Question: At a certain browser size ratio, <URL>.
Ideally, the outcome I would to have is:
- -
I've tried to grok the <URL> size, and the definition of that is recursive by referring & linking to 'definite' throughout:
> If a percentage is going to be resolved against a flex item's main size, and the flex item has a definite flex basis, and the flex container has a definite main size, the flex item's main size must be treated as definite for the purpose of resolving the percentage, and the percentage must resolve against the flexed main size of the flex item (that is, after the layout algorithm below has been completed for the flex item's flex container, and the flex item has acquired its final size).
I've gone through both the <URL>. .

'''
<div id="header">
<div>Header</div>
</div>
<div id="main">
<div id="first_col">
<div class="wrapper">
<table>
<thead>
<tr>
<th>Col 1</th>
<th>Col 2</th>
<th>Col 3</th>
</tr>
</thead>
<tbody>
<tr>
<td>some</td>
<td>content</td>
<td>here</td>
</tr>
<tr>
<td>some</td>
<td>content</td>
<td>here</td>
</tr>
</tbody>
</table>
</div>
<div class="wrapper">
<table>
<thead>
<tr>
<th>Col 1</th>
<th>Col 2</th>
<th>Col 3</th>
</tr>
</thead>
<tbody>
<tr>
<td>some</td>
<td>content</td>
<td>here</td>
</tr>
<tr>
<td>some</td>
<td>content</td>
<td>here</td>
</tr>
</tbody>
</table>
</div>
<div class="wrapper">
<table>
<thead>
<tr>
<th>Col 1</th>
<th>Col 2</th>
<th>Col 3</th>
</tr>
</thead>
<tbody>
<tr>
<td>some</td>
<td>content</td>
<td>here</td>
</tr>
<tr>
<td>some</td>
<td>content</td>
<td>here</td>
</tr>
</tbody>
</table>
</div>
</div>
<div id="second_col">
<svg xmlns="http://www.w3.org/2000/svg" viewBox="0 0 <PHONE>" preserveAspectRatio="xMidYMid meet">
<defs>
<rect id="dummy_content" height="1740" width="30" rx="5" ry="5" style="fill:green; stroke-width:2; stroke:#696969" />
</defs>
<use xlink:href="#dummy_content" x="168" y="30" />
<use xlink:href="#dummy_content" x="576" y="30" />
<use xlink:href="#dummy_content" x="984" y="30" />
<use xlink:href="#dummy_content" x="1392" y="30" />
<text font-size="100" fill="red" text-anchor="middle" alignment-baseline="middle" x="900" y="100">Top</text>
<text font-size="100" fill="red" text-anchor="middle" alignment-baseline="middle" x="900" y="1700">Bottom</text>
</svg>
</div>
</div>
<div id="footer">Footer</div>
'''
'''
html,
body {
width: 100%;
height: 100%;
overflow: hidden;
}
body {
position: relative;
display: flex;
flex-flow: column nowrap;
justify-content: center;
border: 1px solid black;
}
#header,
#main,
#footer {
display: flex;
flex-flow: row wrap;
justify-content: space-around;
justify-items: center;
align-items: center;
border: 2px solid green;
}
#header {
flex: 0 0 auto;
height: 3rem;
}
#main {
flex: 1 1 auto;
flex-flow: row wrap;
}
#footer {
flex: 0 0 auto;
height: 3rem;
}
svg {
border: 1px solid black;
}
#first_col,
#second_col {
display: flex;
flex-flow: column wrap;
}
#first_col {
flex: 0 1 auto;
justify-content: space-around;
}
#second_col {
flex: 1 1 auto;
}
.wrapper {
margin: 1rem;
}
'''
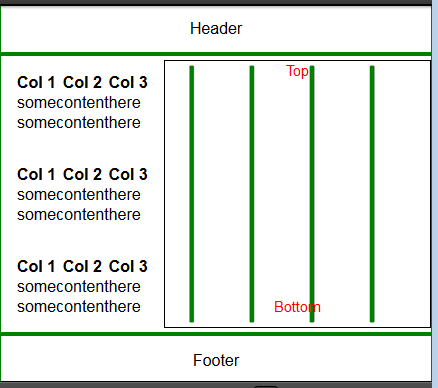
Answer: I managed to somehow fulfil the first part of your question:
<URL>
The key to contain the SVG is resetting its behaviour with 'position: absolute' and adding 'align-self: stretch;' to its parent, so the SVG has the maximum size information of its parent as a basis.
As of the second part, I'm not sure what you want to achieve. The layout can't switch freely between row and columns, except with fixed breakpoints.